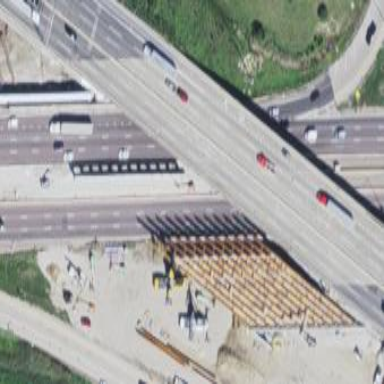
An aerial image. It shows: Bridge with beam structure.